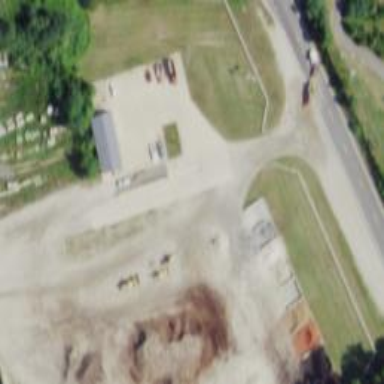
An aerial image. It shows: Weighbridge facility.